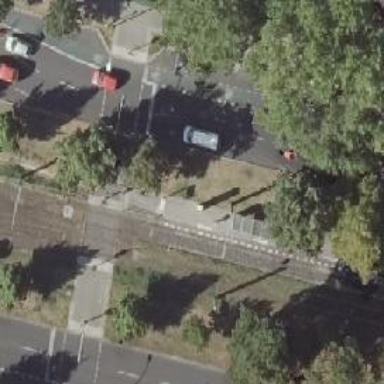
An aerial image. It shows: Tram platform with shelter. This is public transport platform for trams.